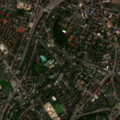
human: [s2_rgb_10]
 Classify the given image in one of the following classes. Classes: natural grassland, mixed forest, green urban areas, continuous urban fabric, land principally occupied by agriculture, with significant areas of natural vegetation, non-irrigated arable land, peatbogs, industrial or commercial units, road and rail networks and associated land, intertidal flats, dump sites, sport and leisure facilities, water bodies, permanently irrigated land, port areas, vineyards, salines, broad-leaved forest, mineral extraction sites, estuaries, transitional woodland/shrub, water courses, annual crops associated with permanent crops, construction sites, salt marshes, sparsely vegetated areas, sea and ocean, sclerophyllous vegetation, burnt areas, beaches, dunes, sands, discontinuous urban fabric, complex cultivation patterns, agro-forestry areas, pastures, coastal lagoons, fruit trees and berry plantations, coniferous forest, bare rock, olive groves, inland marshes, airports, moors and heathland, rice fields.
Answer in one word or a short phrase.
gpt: continuous urban fabric, discontinuous urban fabric, industrial or commercial units